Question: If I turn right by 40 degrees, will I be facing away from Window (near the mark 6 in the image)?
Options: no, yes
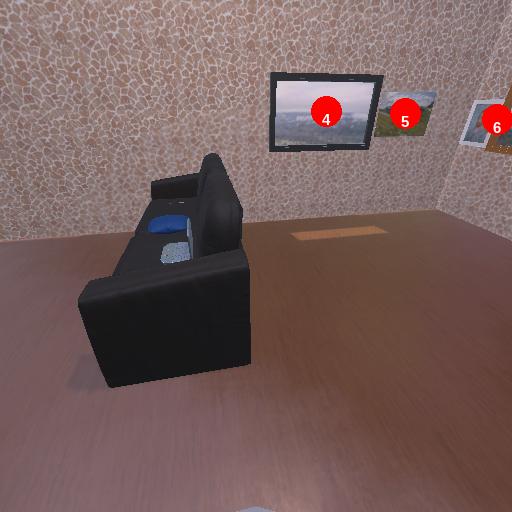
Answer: no